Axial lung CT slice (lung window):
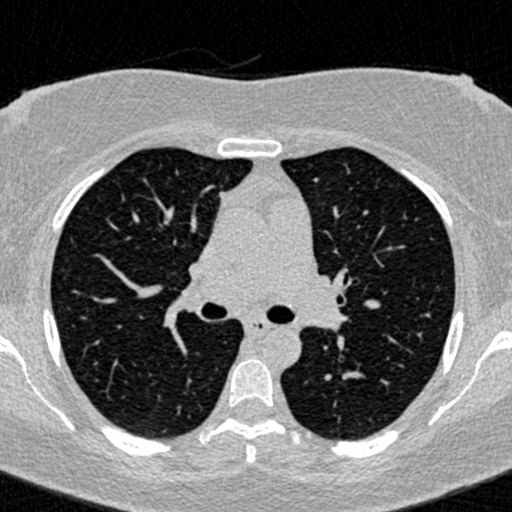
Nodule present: no